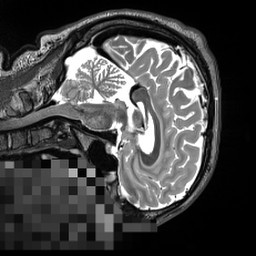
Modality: T2w
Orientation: sagittal
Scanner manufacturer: siemens
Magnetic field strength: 3 T
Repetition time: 3.2 s
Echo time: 0.564 s